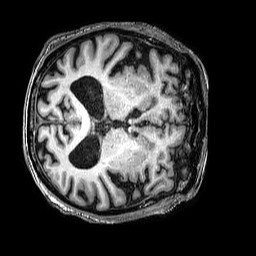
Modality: T1w
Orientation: axial
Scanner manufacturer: philips
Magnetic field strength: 3 T
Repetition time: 0.007057 s
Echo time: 0.00327 s